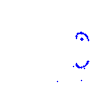
Particle: proton